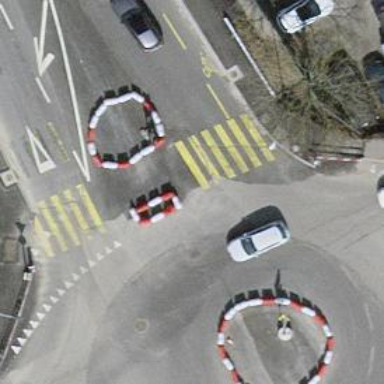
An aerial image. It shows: Road with traffic signals.